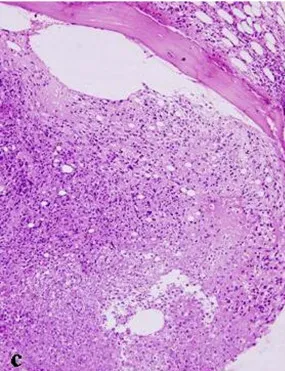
Photomicrograph of bone marrow trephine biopsy (case 1) shows hypocellular marrow spaces with 70% of fat cells. One of the focuses shows an area of bone marrow necrosis punctuated by hyperchromatic blasts and histiocytes (c, d). Hematoxylin and eosin stain, a x40; b x400; c x40; d x400.
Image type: pathology (h&e)